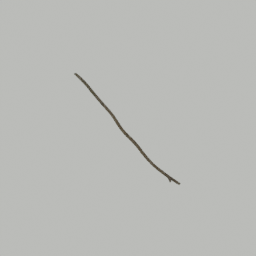
Label: nature